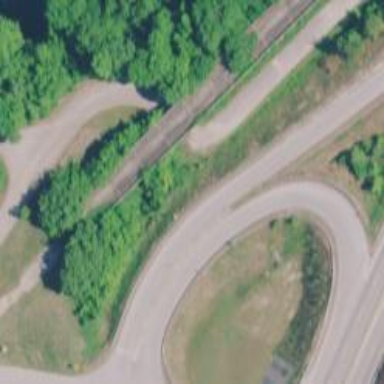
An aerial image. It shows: Trunk link highway.